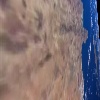
Label: land